Question: I can't seem to find a way to update my wx timer start interval dynamically using user user input.
I am trying to create a counter program that can update the time interval for counting

Below is the start time definition in my Frame class
'''
class MyFrame(wx.Frame):
def __init__(self,parent,title):
global interval
super(MyFrame,self).__init__(parent,title=title,style=wx.MINIMIZE_BOX | wx.SYSTEM_MENU | wx.CAPTION | wx.CLOSE_BOX | wx.CLIP_CHILDREN, size=(1000,1000))
self.interval=3000
self.timer = wx.Timer(self)
self.Bind(wx.EVT_TIMER, self.OnTimer,self.timer)
self.timer.Start(self.interval)
self.button11 = wx.Button(self, id=wx.ID_ANY, label="Cycle Time",size=(95,60))
self.button11.Bind(wx.EVT_BUTTON, self.Cycletime)
def Cycletime(self,e):
global interval
self.Pause(e)
self.t1 = wx.TextEntryDialog(self, 'Enter Cycle time','Cycle Time',"",style=wx.OK | wx.CANCEL)
self.t1.ShowModal()
if self.t1.ShowModal()==wx.ID_OK:
x_i=self.t1.GetValue()
x_f=float(x_i)
print(x_i)
self.interval=x_f
'''
The my class variable never gets updated, any suggestions?
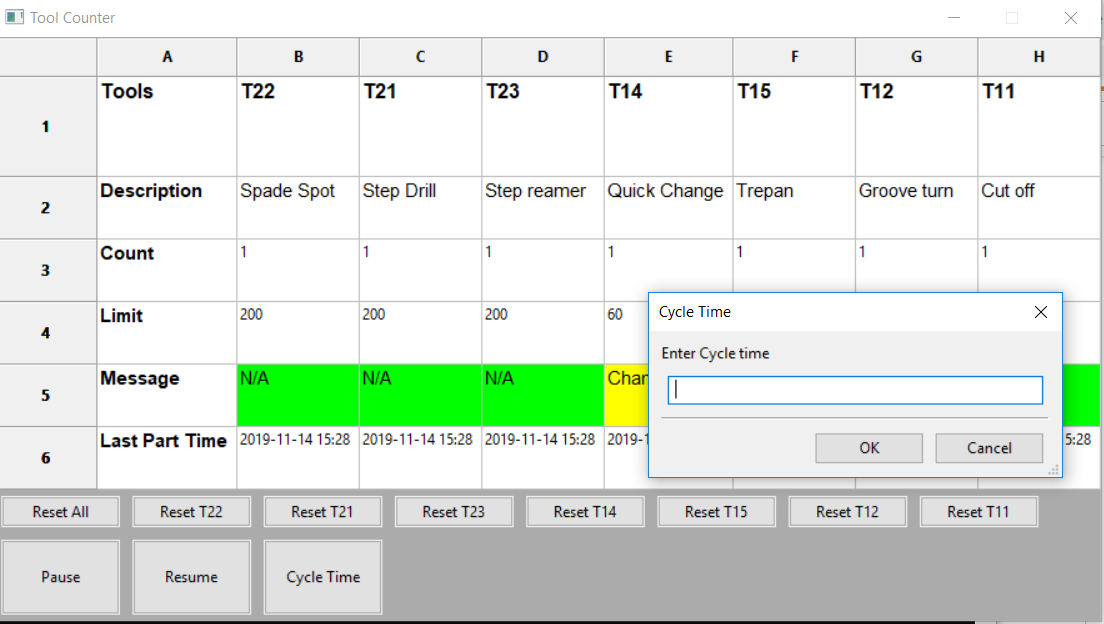
Answer: You need to stop the timer and then restart it!
'''
import wx
class MyFrame(wx.Frame):
def __init__(self,parent,title):
global interval
super(MyFrame,self).__init__(parent,title=title,style=wx.MINIMIZE_BOX | wx.SYSTEM_MENU | wx.CAPTION | wx.CLOSE_BOX | wx.CLIP_CHILDREN, size=(200,200))
self.interval=3000
self.timer = wx.Timer(self)
self.Bind(wx.EVT_TIMER, self.OnTimer,self.timer)
self.timer.Start(self.interval)
self.text = wx.StaticText(self, id=wx.ID_ANY, label="Timer",pos=(10,10))
self.button11 = wx.Button(self, id=wx.ID_ANY, label="Cycle Time",pos=(10,60))
self.button11.Bind(wx.EVT_BUTTON, self.Cycletime)
self.counter = 0
self.Show()
def Cycletime(self,e):
self.t1 = wx.TextEntryDialog(self, 'Enter Cycle time','Cycle Time',"",style=wx.OK | wx.CANCEL)
res = self.t1.ShowModal()
if res == wx.ID_OK:
x_i=int(self.t1.GetValue())
self.interval=x_i*1000
self.timer.Stop()
self.timer.Start(self.interval)
print (self.interval)
self.t1.Destroy()
def OnTimer(self, evt):
print (self.counter)
self.counter += 1
if __name__ == '__main__':
app = wx.App()
frame = MyFrame(None, "timer")
app.MainLoop()
'''